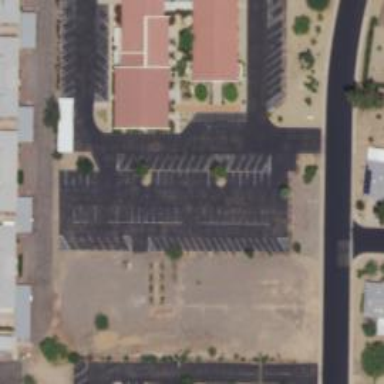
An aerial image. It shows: Parking space.